Question: I have a record in database which being get must be in the tree table view. Here is the filling method:
'''
private void updateGoods(){
goodsPane.setCenter(goodTreeTableView);
List<Good> goodAndFoldersList;
try {
goodAndFoldersList = goodsService.getGoods();//database query
}catch (SQLException e){
goodAndFoldersList = new ArrayList<>();
log.log(Level.ERROR, e.getMessage());
}
List<Good> goods = new ArrayList<Good>();//list for roots
List<Good> roots = new ArrayList<Good>();//list for goods themselves
for (Good good : goodAndFoldersList) {
if (good.isIs_folder()) {
roots.add(good);
} else {
goods.add(good);
}
}
TreeItem<Good> rootItem = new TreeItem<>();//the main root
for (Good root : roots) {
Long folderId = root.getId();
TreeItem<Good> rootTreeItem = new TreeItem<>(root);
for (Good good : goods) {//looking for goods for each folder
if (good.getFolderId() == folderId) {
TreeItem<Good> goodTreeItem = new TreeItem<>(good);
rootTreeItem.getChildren().add(goodTreeItem);
}
}
rootItem.getChildren().add(rootTreeItem);//adding every folder to the main root
}
goodTreeTableView = new TreeTableView<>(rootItem);
}
'''
after this method user doesn't see anything in the treeTableView. Maybe there nessessary to define cell content, but this code being put before 'goodTreeTableView = new TreeTableView<>(rootItem);' drops NullPointerException:
'''
goodName.setCellValueFactory((TreeTableColumn.CellDataFeatures<Good, String> param) ->
new ReadOnlyStringWrapper(param.getValue().getValue().getName()));
folderId.setCellValueFactory((TreeTableColumn.CellDataFeatures<Good, Number> param) ->
new ReadOnlyLongWrapper(param.getValue().getValue().getFolderId()));
is_folder.setCellValueFactory((TreeTableColumn.CellDataFeatures<Good, Boolean> param) ->
new ReadOnlyBooleanWrapper(param.getValue().getValue().isIs_folder()));
'''
I guess this is the reason of my problem but why this drops 'NPE' I can't figure out.
if I add setting cell value factory I get the following stacktrace:
'''
javafx.fxml.LoadException:
/D:/javaEdi/linkserver/ediagent/target/classes/com/ediagent/edi/gui/Main.fxml
at javafx.fxml.FXMLLoader.constructLoadException(FXMLLoader.java:2595)
at javafx.fxml.FXMLLoader.loadImpl(FXMLLoader.java:2565)
at javafx.fxml.FXMLLoader.loadImpl(FXMLLoader.java:2435)
at javafx.fxml.FXMLLoader.load(FXMLLoader.java:2403)
at com.ediagent.edi.gui.Main.initRootLayout(Main.java:44)
at com.ediagent.edi.gui.Main.start(Main.java:27)
at com.sun.javafx.application.LauncherImpl.lambda$launchApplication1$153(LauncherImpl.java:821)
at com.sun.javafx.application.LauncherImpl$$Lambda$51/<PHONE>.run(Unknown Source)
at com.sun.javafx.application.PlatformImpl.lambda$runAndWait$166(PlatformImpl.java:323)
at com.sun.javafx.application.PlatformImpl$$Lambda$44/<PHONE>.run(Unknown Source)
at com.sun.javafx.application.PlatformImpl.lambda$null$164(PlatformImpl.java:292)
at com.sun.javafx.application.PlatformImpl$$Lambda$47/157858792.run(Unknown Source)
at java.security.AccessController.doPrivileged(Native Method)
at com.sun.javafx.application.PlatformImpl.lambda$runLater$165(PlatformImpl.java:291)
at com.sun.javafx.application.PlatformImpl$$Lambda$46/<PHONE>.run(Unknown Source)
at com.sun.glass.ui.InvokeLaterDispatcher$Future.run(InvokeLaterDispatcher.java:95)
at com.sun.glass.ui.win.WinApplication._runLoop(Native Method)
at com.sun.glass.ui.win.WinApplication.lambda$null$141(WinApplication.java:102)
at com.sun.glass.ui.win.WinApplication$$Lambda$37/152005629.run(Unknown Source)
at java.lang.Thread.run(Thread.java:745)
Caused by: java.lang.reflect.InvocationTargetException
at sun.reflect.NativeMethodAccessorImpl.invoke0(Native Method)
at sun.reflect.NativeMethodAccessorImpl.invoke(NativeMethodAccessorImpl.java:62)
at sun.reflect.DelegatingMethodAccessorImpl.invoke(DelegatingMethodAccessorImpl.java:43)
at java.lang.reflect.Method.invoke(Method.java:483)
at sun.reflect.misc.Trampoline.invoke(MethodUtil.java:71)
at sun.reflect.GeneratedMethodAccessor1.invoke(Unknown Source)
at sun.reflect.DelegatingMethodAccessorImpl.invoke(DelegatingMethodAccessorImpl.java:43)
at java.lang.reflect.Method.invoke(Method.java:483)
at sun.reflect.misc.MethodUtil.invoke(MethodUtil.java:275)
at javafx.fxml.FXMLLoader.loadImpl(FXMLLoader.java:2560)
... 18 more
Caused by: java.lang.NullPointerException
at com.ediagent.edi.gui.MainController.updateGoods(MainController.java:309)
at com.ediagent.edi.gui.MainController.initialize(MainController.java:328)
... 28 more
'''
**UPD:**rootItem:

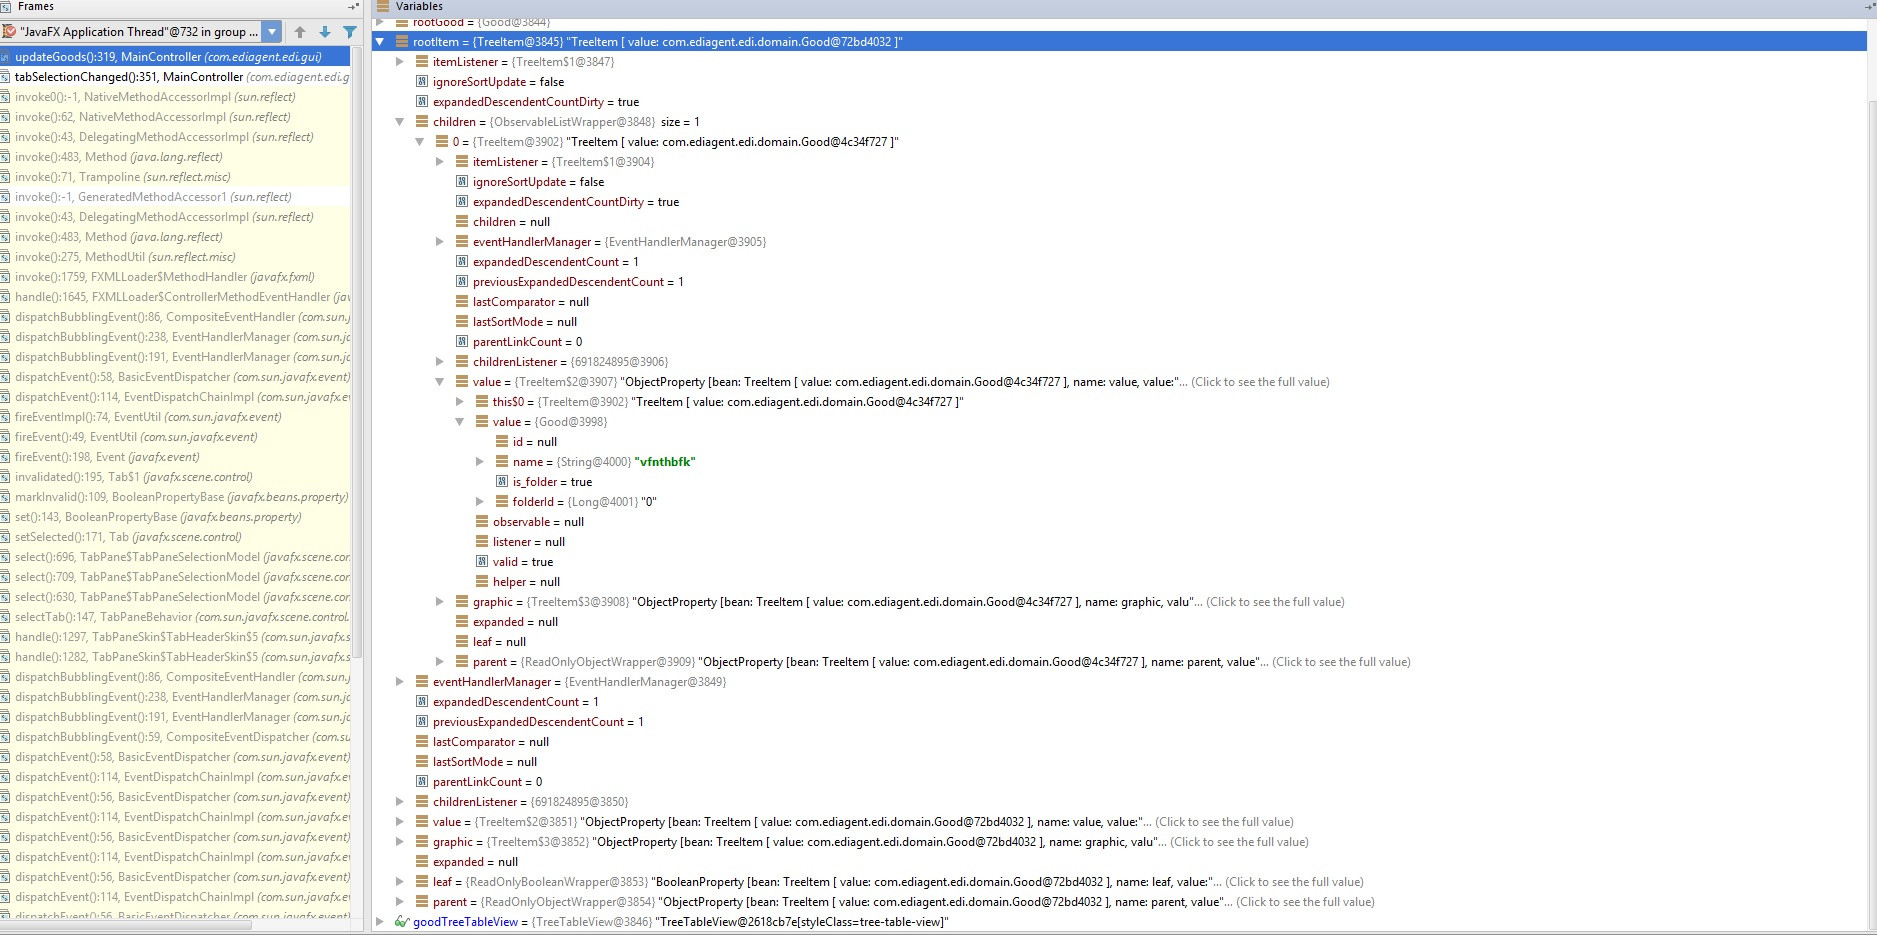
Answer: You are adding the data to an GUI element on FXML, by re-initializing it. Avoid re-initialization of FXML elements.
You can change the signature of 'updateGoods()' to :
'''
public TreeItem<Good> updateGoods() {
...
}
'''
and use it in the 'MainController' to set items
'''
goodTreeTableView.setRoot(updateGoods());
'''
'updateGoods()''goodTreeTableView'